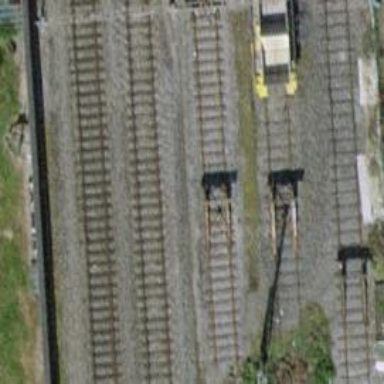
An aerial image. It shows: Railway buffer stop.